Question: Hy there,
I need to build a layout that looks something like this:

The requirements are the following:
- - - -
I've already managed to accomplish the first 3 points with this setting:
- - - -
The problem is that i can't think of any way to make the left cell always the same height as the row respectively the center cell. 100 % height doesn't work because of it's floating state...
Example code and <URL>:
HTML:
'''
<div class="outer">
<div class="row">
<div class="inner left">xxxxxxx</div>
<div class="inner right">yyyyyyy</div>
<div class="inner middle">Lorem ipsum dolor sit</div>
</div>
<div class="row">
<div class="inner left">xxx</div>
<div class="inner right">yyyyyyyyyyy</div>
<div class="inner middle">Lorem ipsum dolor sit amet, consetetur sadipscing elitr, sed diam nonumy eirmod tempor invidunt ut labore et dolore magna</div>
</div>
<div class="row">
<div class="inner left">xxxxxxxxxxxxxxxxxxx</div>
<div class="inner right">yyy</div>
<div class="inner middle">Lorem ipsum</div>
</div>
</div>
'''
CSS:
'''
.outer {
width: 500px;
}
.row {
width: 100%;
border: 1px solid black;
}
.inner {
min-height: 24px;
}
.inner.left {
background-color: yellow;
float: left;
}
.inner.middle {
background-color: red;
overflow: hidden;
}
.inner.right {
background-color: green;
float: right;
}
'''
I'd really appreciate any help with this!
Thanks in advance!
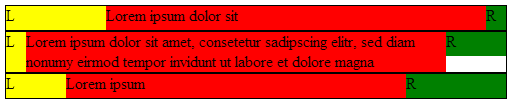
Answer: you could use 'display:table' to have something close.
<URL>
'''
.outer {
width: 500px;
margin:1em auto;
}
.row {
width: 100%;
border: 1px solid black;
display:table;
}
.inner {
min-height: 24px;
display:table-cell;
width:1%;
}
.inner.left {
background-color: yellow;
}
.inner.middle {
background-color: red;
width:7.5%;
}
.inner.right {
background-color: green;
}
'''